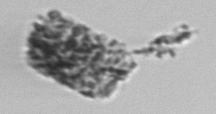
Label: fecal_pellet